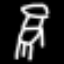
Label: chair